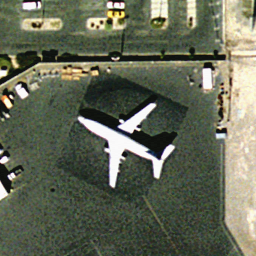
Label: airplane